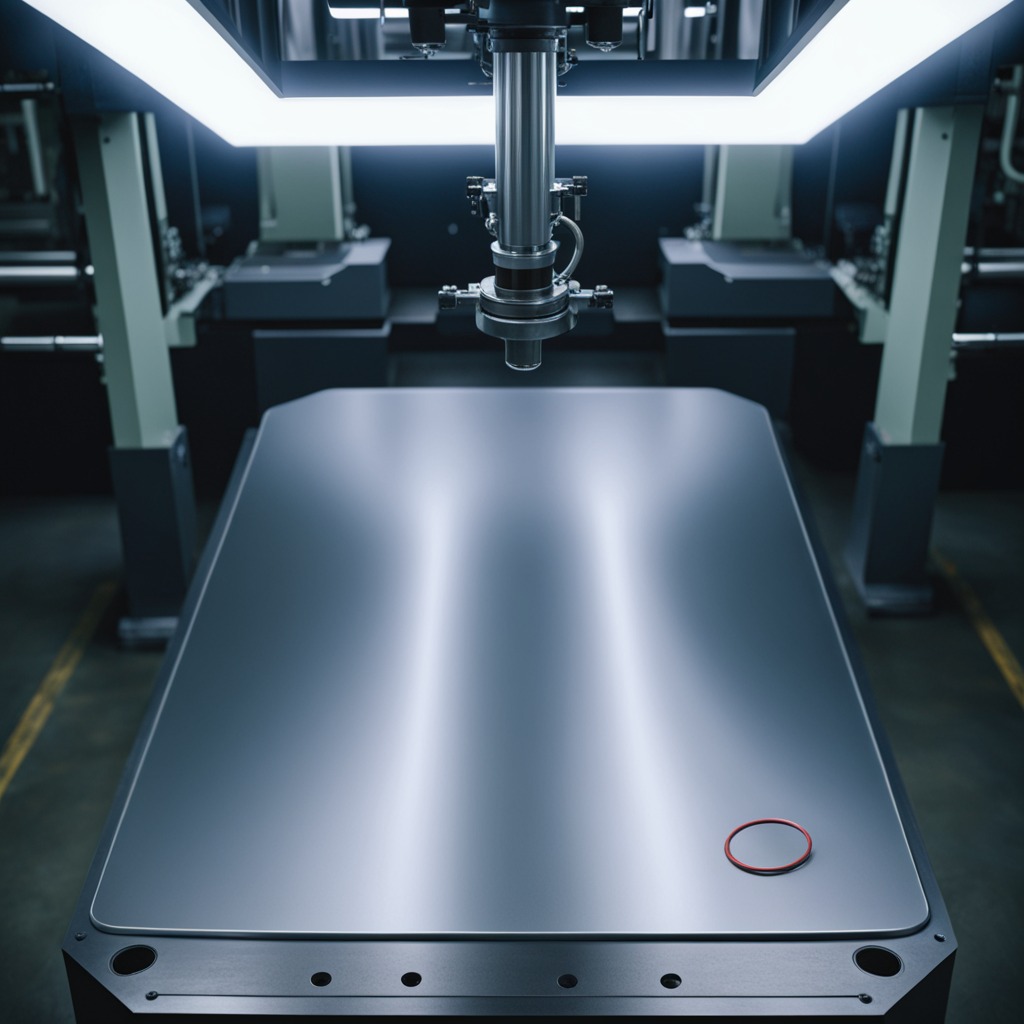
A rubber O-ring is lying on the metal table in a machine shop under fluorescent lights.